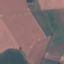
Label: AnnualCrop